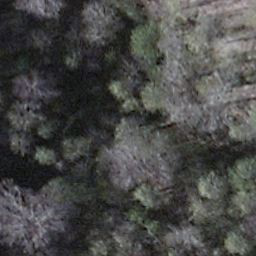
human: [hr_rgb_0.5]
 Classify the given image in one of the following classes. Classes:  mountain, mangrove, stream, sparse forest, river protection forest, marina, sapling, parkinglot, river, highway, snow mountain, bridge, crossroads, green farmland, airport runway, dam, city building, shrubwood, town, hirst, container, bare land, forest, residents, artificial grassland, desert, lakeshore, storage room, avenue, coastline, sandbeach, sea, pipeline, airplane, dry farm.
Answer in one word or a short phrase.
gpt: shrubwood